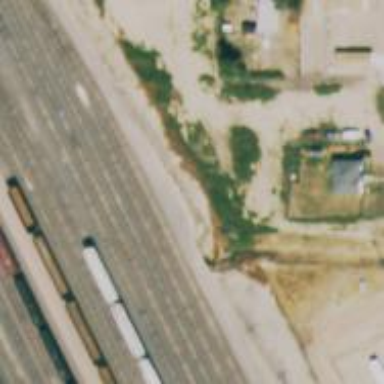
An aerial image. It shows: Railway siding with rails.